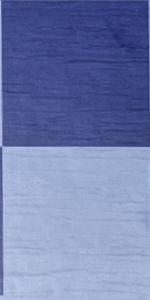
Label: Empty